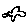
Label: bird